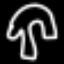
Label: mushroom